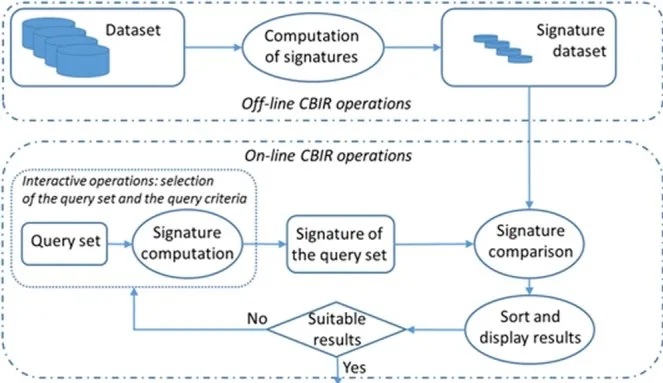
Content-Based Information Retrieval (CBIR) system operation scheme.
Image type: chart (chart)